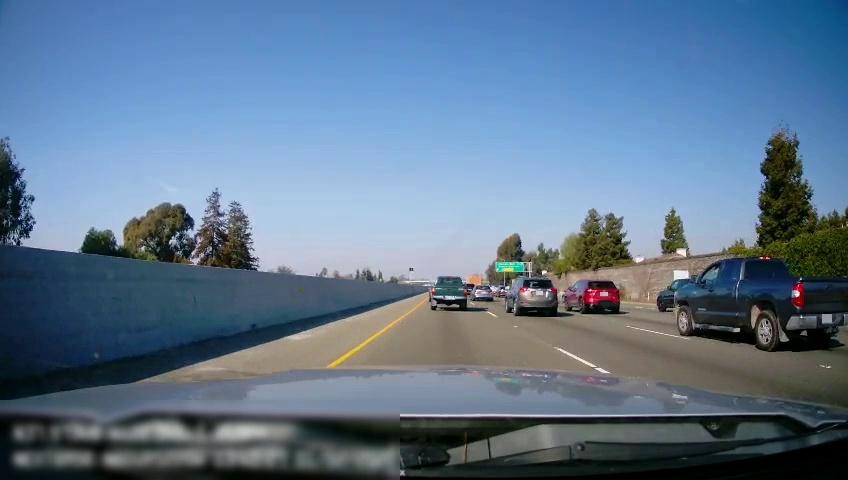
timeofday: Day
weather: Sunny
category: Drivable Space
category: Vehicles | Truck
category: Vehicles | Truck
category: Vehicles | SUV
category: Vehicles | SUV
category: Vehicles | Truck
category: Vehicles | SUV
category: Vehicles | Car
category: Vehicles | SUV
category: Lanes | Alternate Lane
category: Lanes | Alternate Lane
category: Lanes | Current Lane
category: Lanes | Current Lane
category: Traffic | Signs
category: Traffic | Signs
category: Traffic | Signs